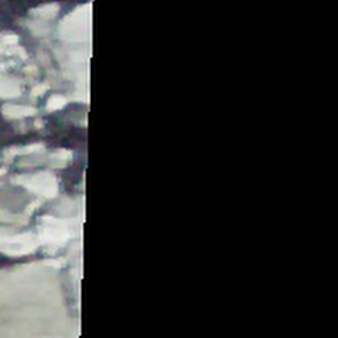
Label: other